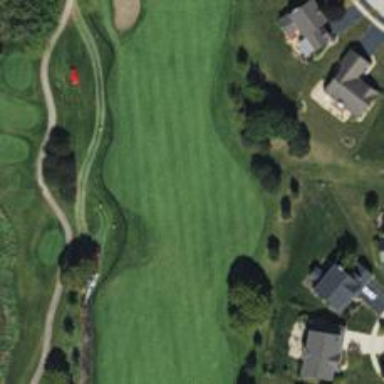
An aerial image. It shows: Golf hole.